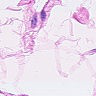
Metastatic tissue present: no